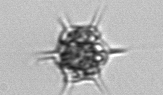
Label: Dictyocha